Question: Count the number of objects in the diagram.
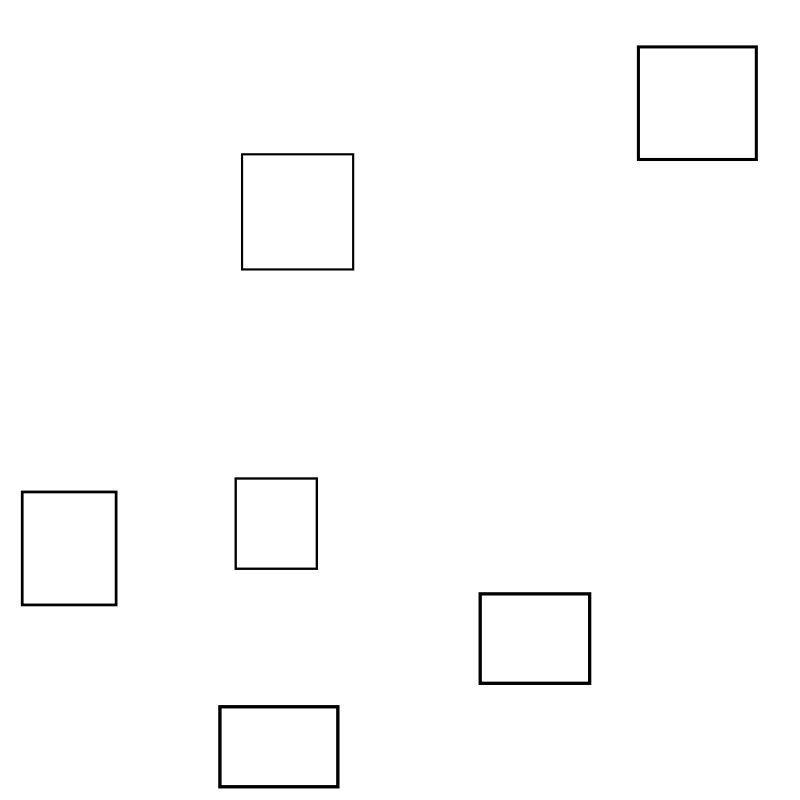
Answer: 6